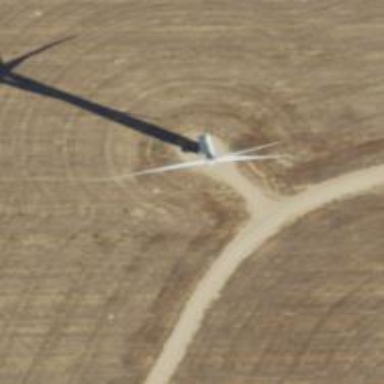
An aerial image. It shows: Wind generator with horizontal axis. The generator is wind turbine.